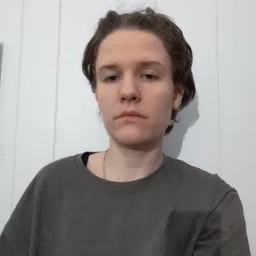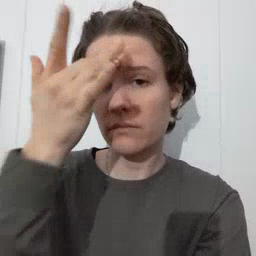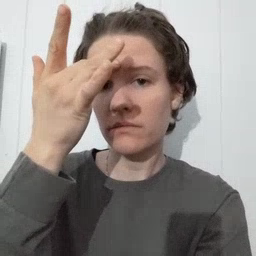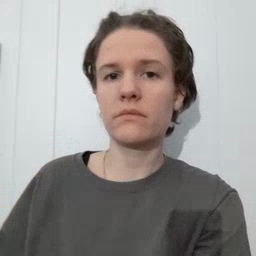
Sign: sick